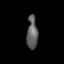
Tissue: lung
Cell type: Endothelial cells
Senescence score: 0.5764
Nuclear area (px): 351
Mean DAPI intensity: 95.185